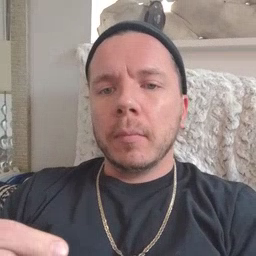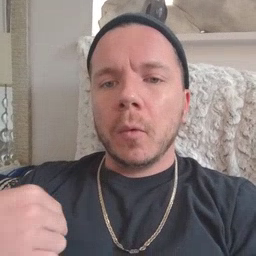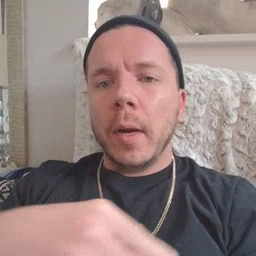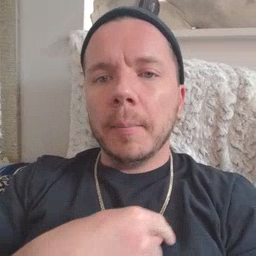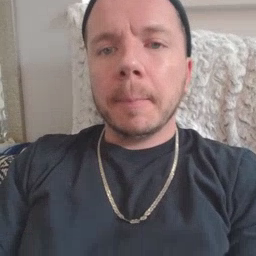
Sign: weus